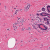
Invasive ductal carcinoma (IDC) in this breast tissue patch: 0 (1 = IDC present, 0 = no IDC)